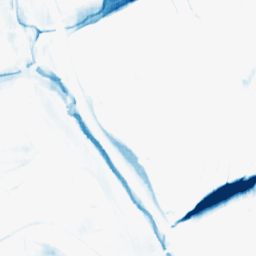
Category: morphological
Decomposition family: morphological_ellipse
Decomposition parameters: operation: closing
width: 30
height: 5
Upsampling method: sinc_blackman
Upsampling parameters: scale: 2
kernel_size: 4
Upsampling scale: 2